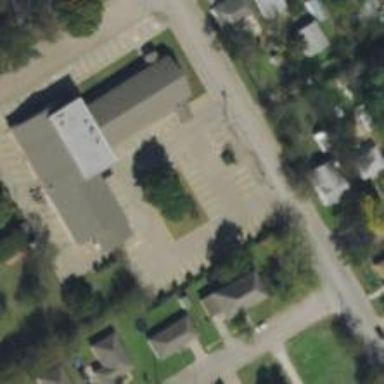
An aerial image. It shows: Parking space is available.